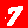
Digit: 7